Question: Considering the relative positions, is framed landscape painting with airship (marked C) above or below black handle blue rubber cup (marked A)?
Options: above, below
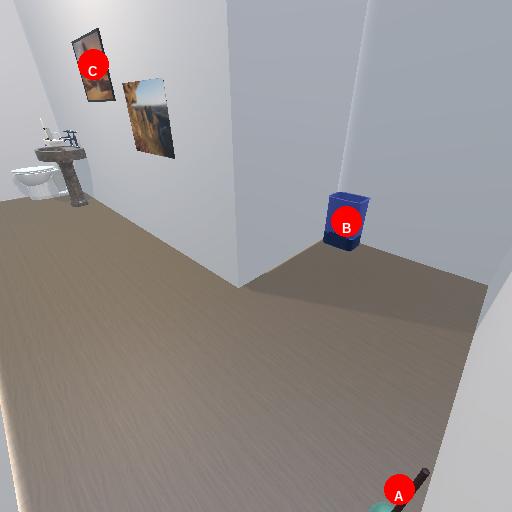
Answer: above